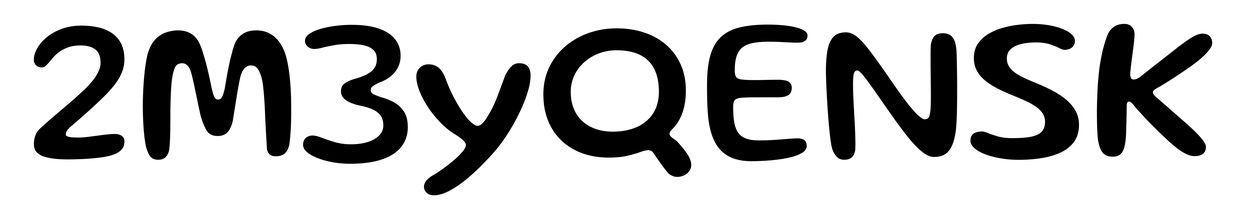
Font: Gluten_Regular